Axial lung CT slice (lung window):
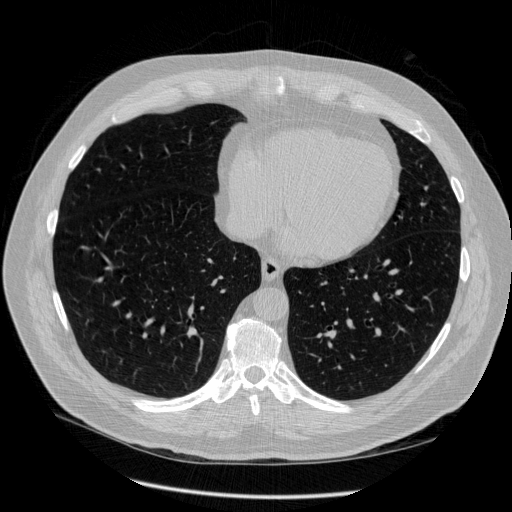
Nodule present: no